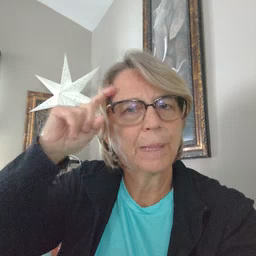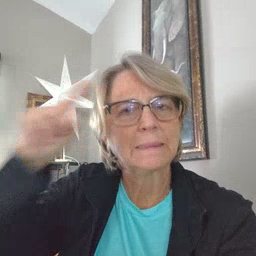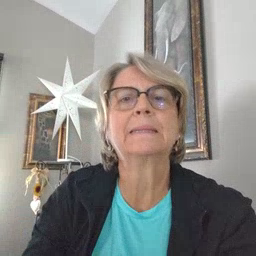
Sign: penny